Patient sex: M
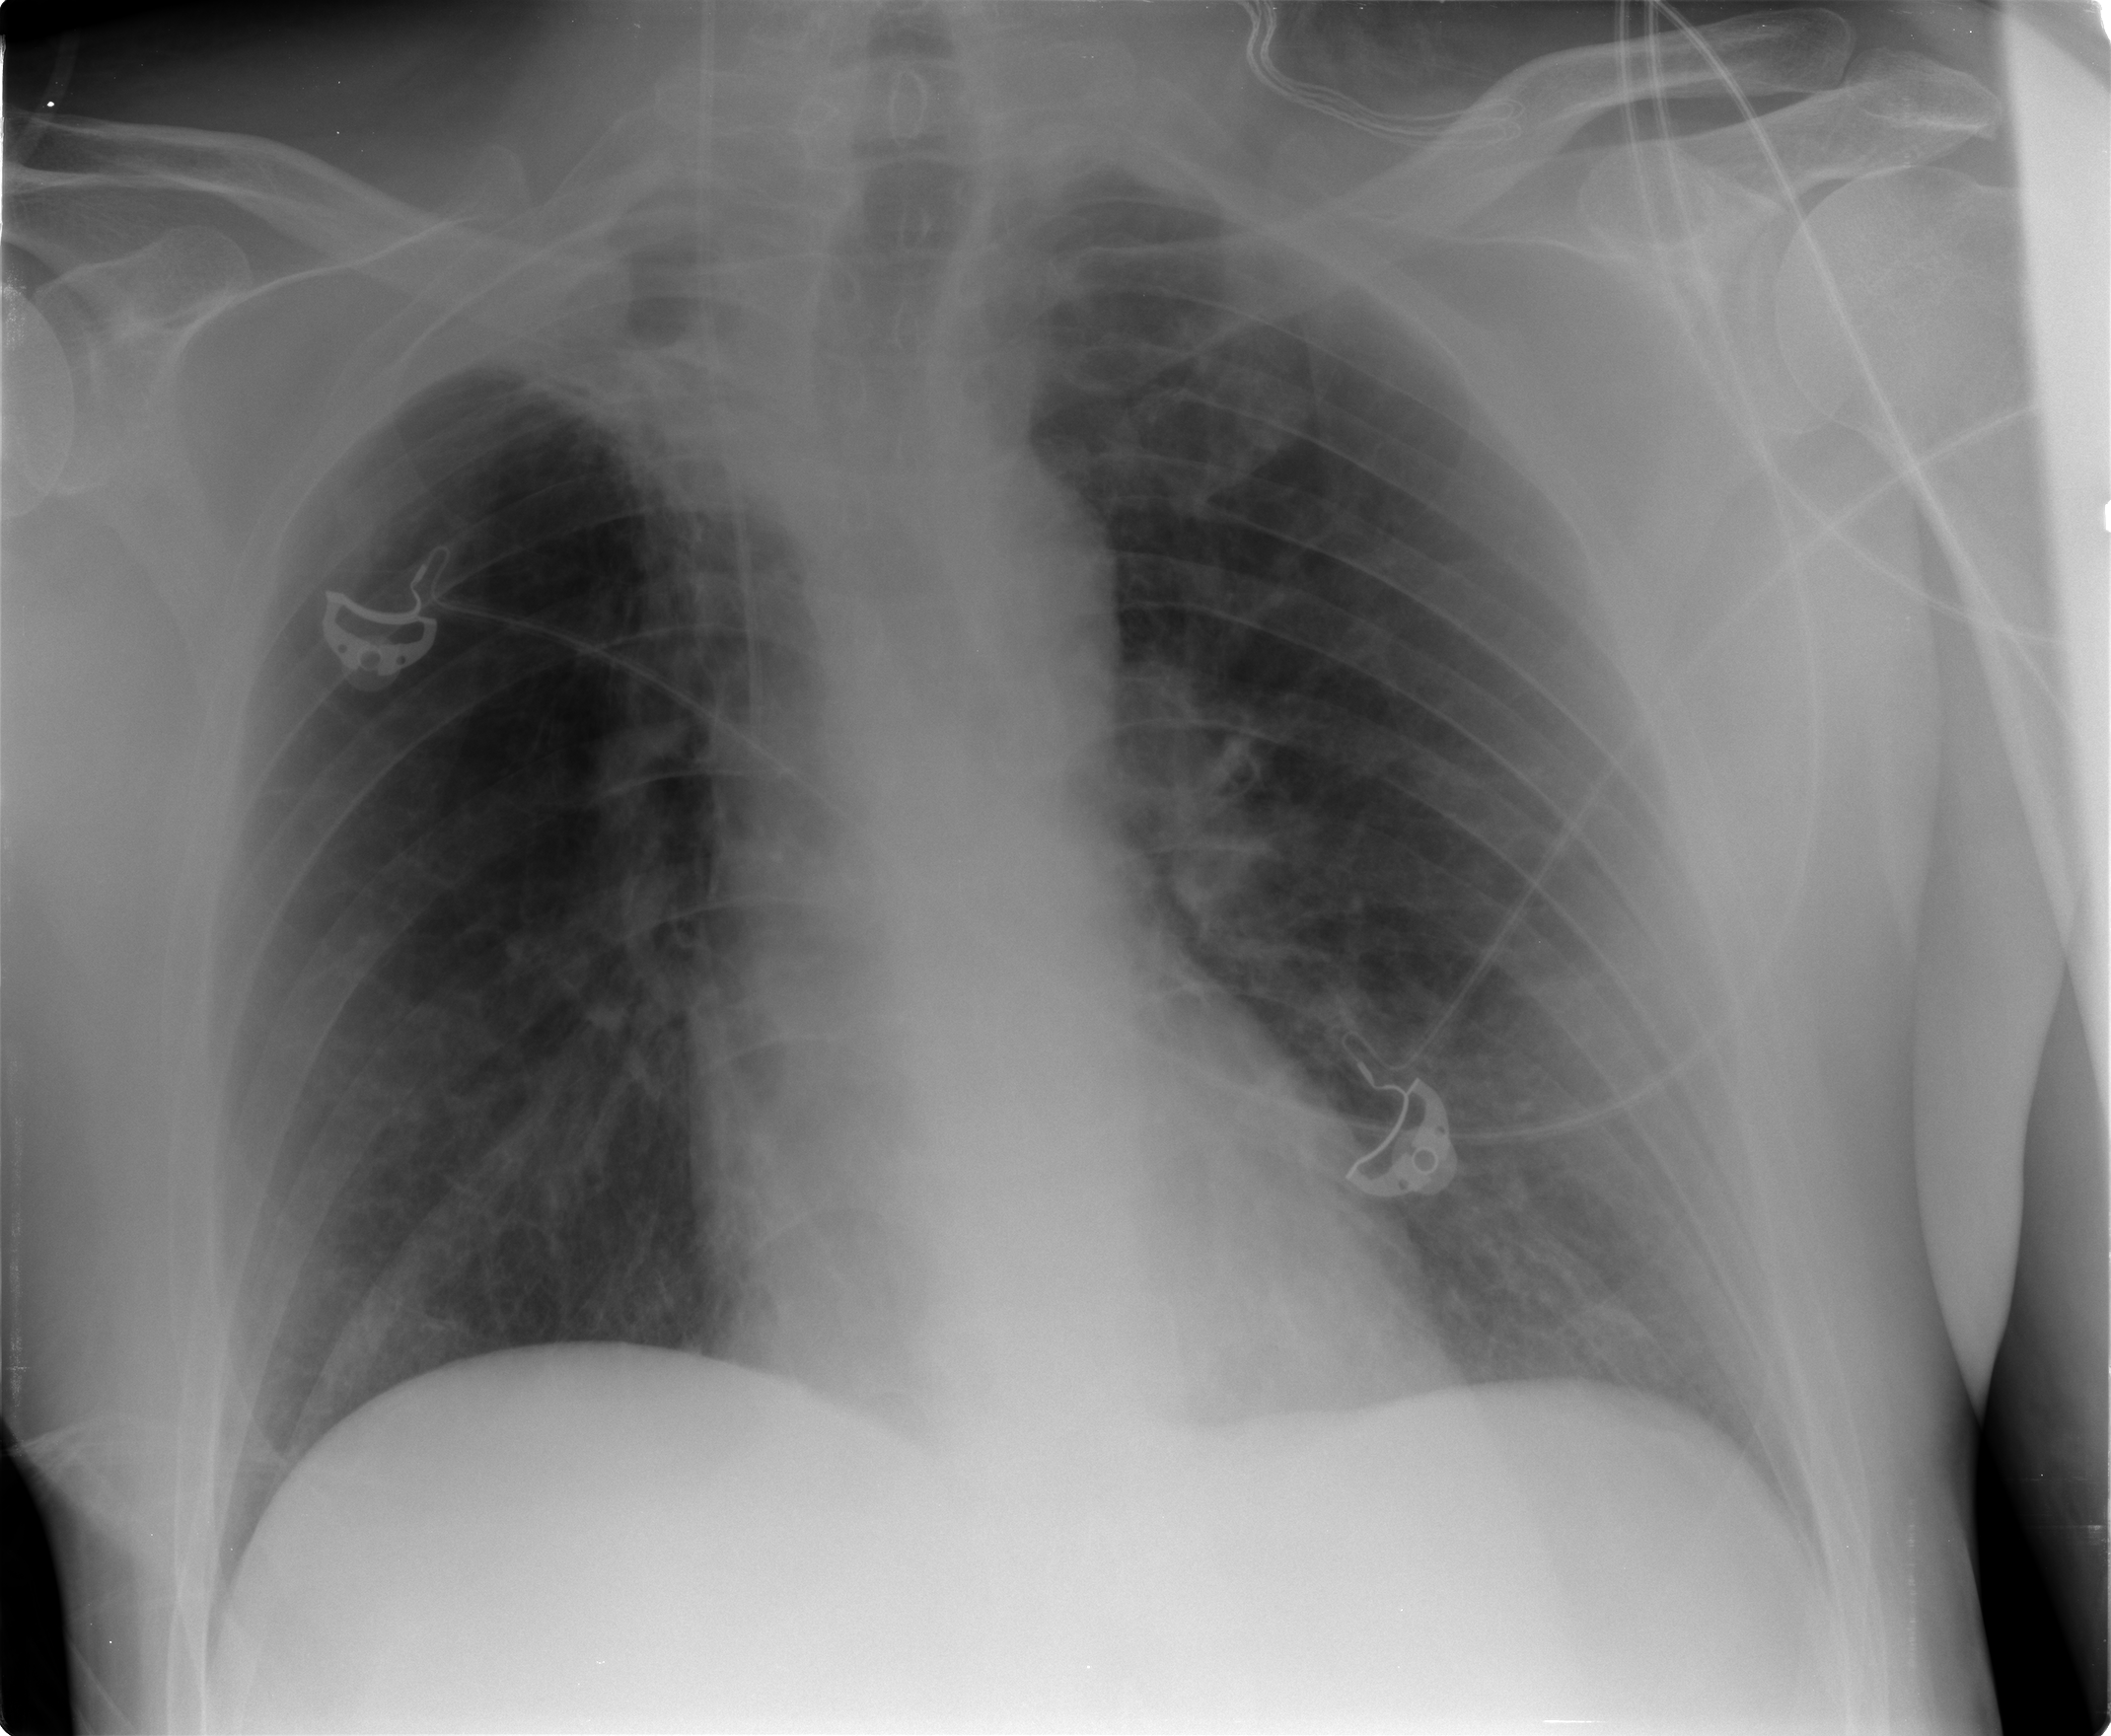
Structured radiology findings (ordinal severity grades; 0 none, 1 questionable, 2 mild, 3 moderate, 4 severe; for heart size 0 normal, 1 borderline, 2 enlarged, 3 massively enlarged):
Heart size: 0
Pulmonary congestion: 0
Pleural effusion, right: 0
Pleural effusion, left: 0
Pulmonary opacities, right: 0
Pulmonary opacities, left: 0
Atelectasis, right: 2
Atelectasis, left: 0